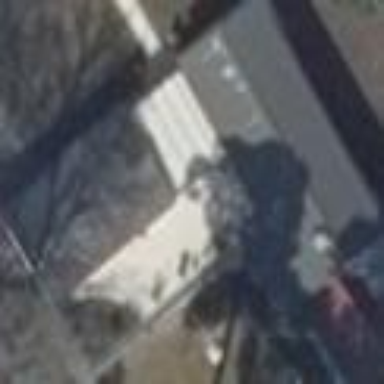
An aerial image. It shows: Detached building with gabled roof.